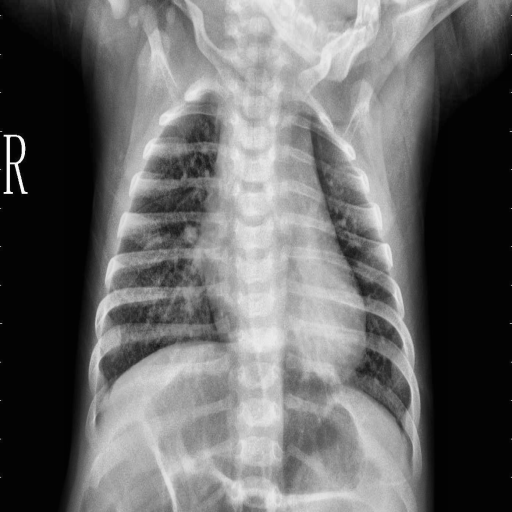
Finding: PNEUMONIA